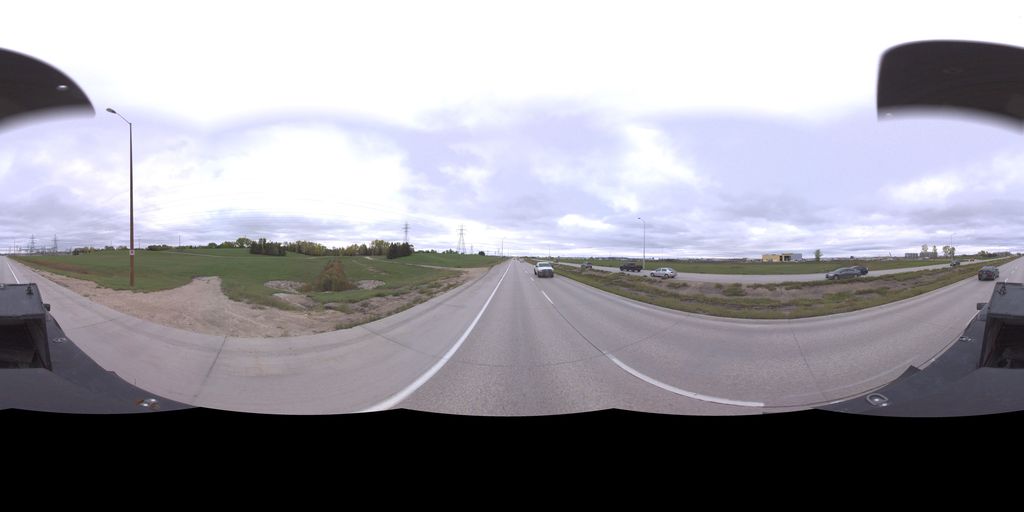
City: winnipeg